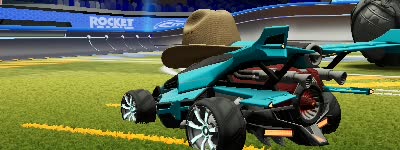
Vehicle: aftershock